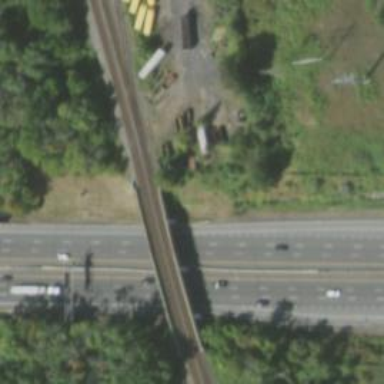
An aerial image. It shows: Railway bridge over siding rail track.